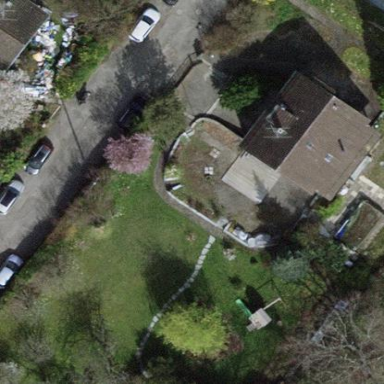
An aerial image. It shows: Garden enclosed by fence.